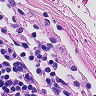
Metastatic tissue present: no